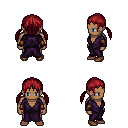
a pixel art fantasy rpg character, male body template, human, dark skin, purple robe, magenta pants, brunette twin-tailed hairstyle, leather bracers, brown shoes, four views (front, back, left, right), 2x2 character sprite sheet, small pixel art, hard edges, no anti-aliasing